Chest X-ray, PA view. Patient: 60 years old, sex M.
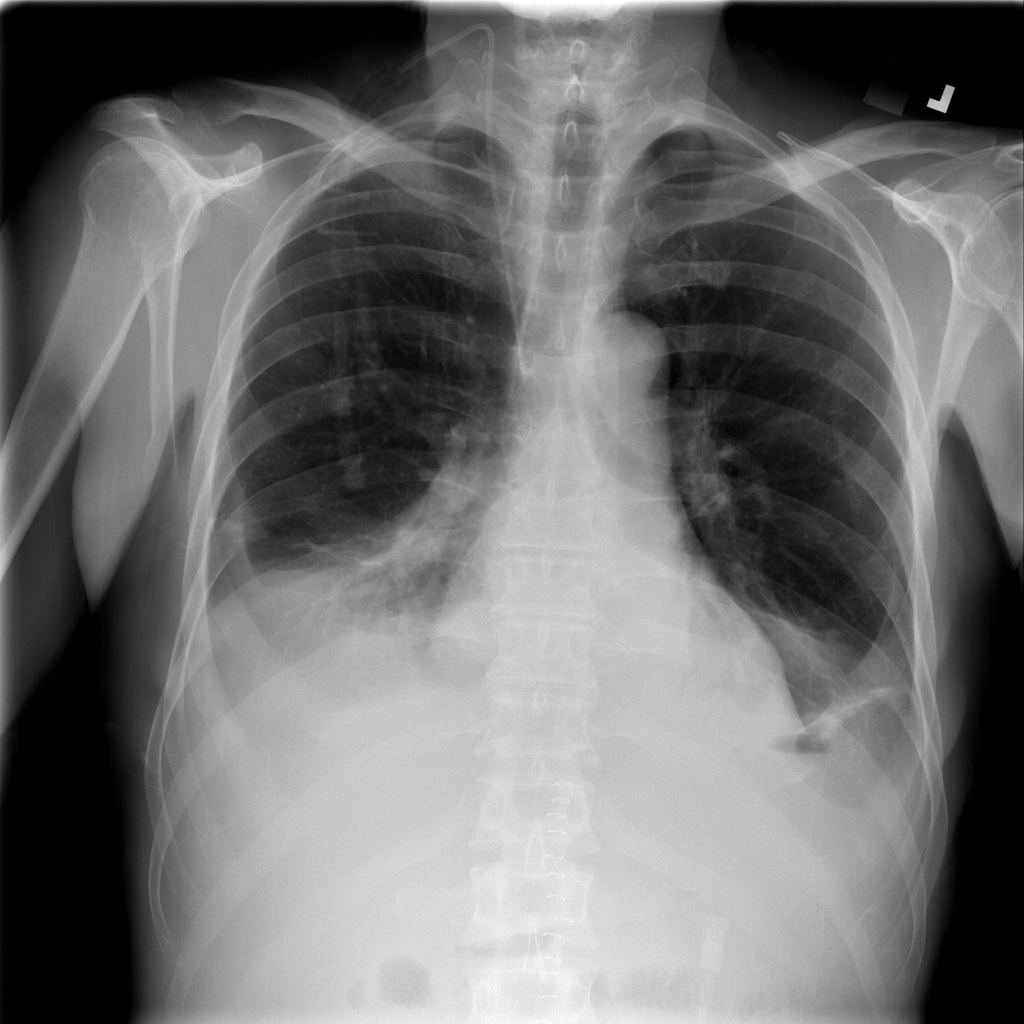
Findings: Consolidation, Effusion